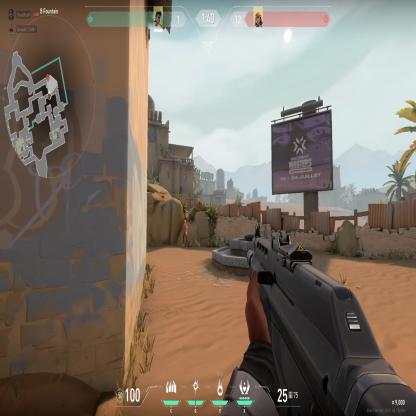
Label: enemy